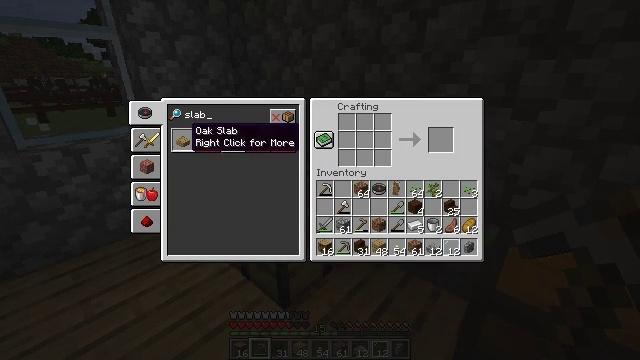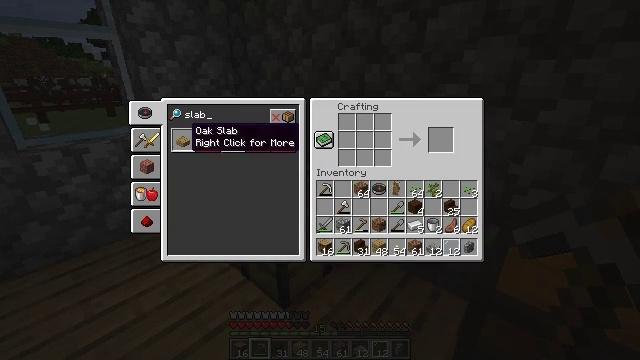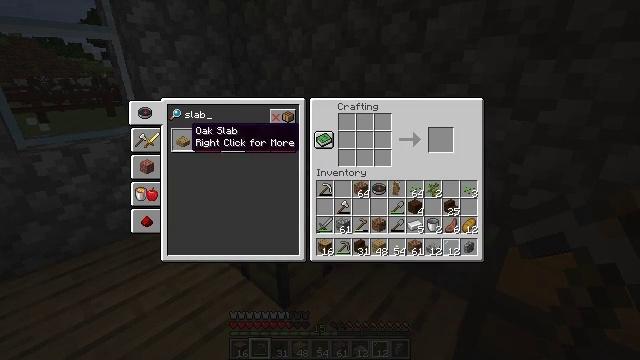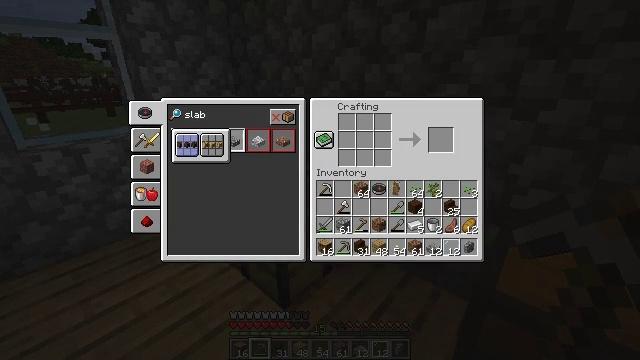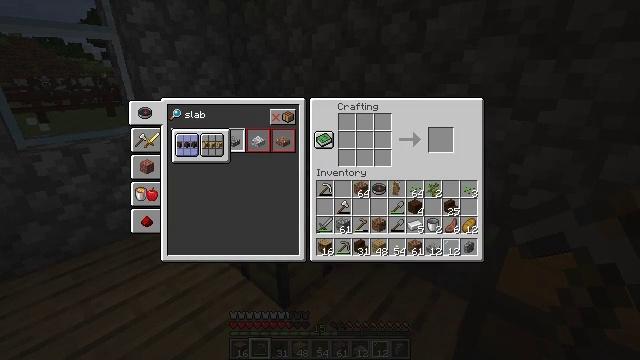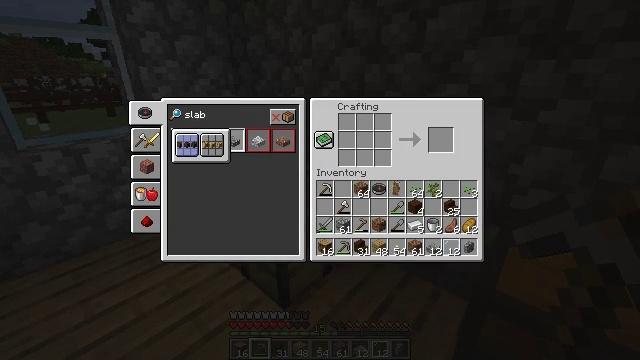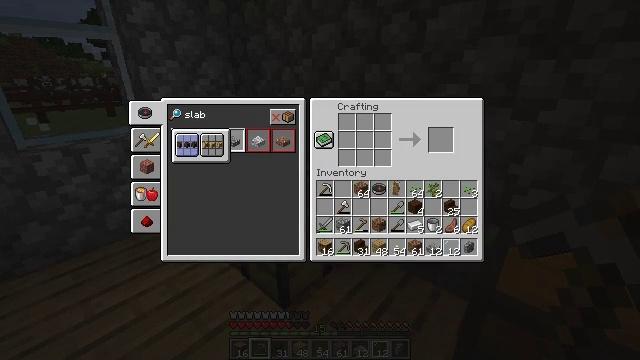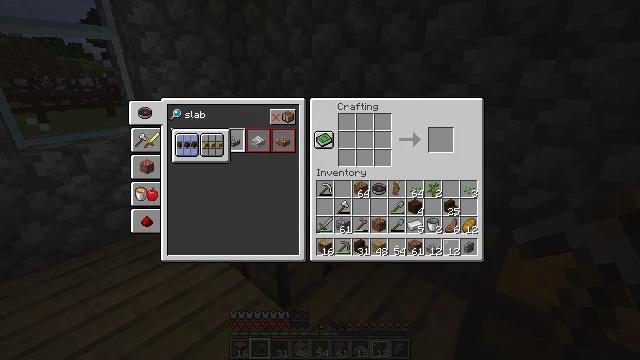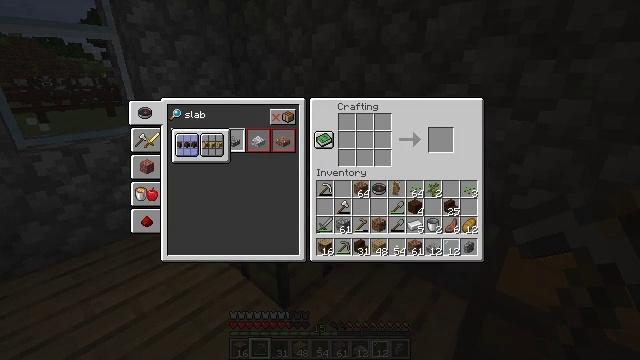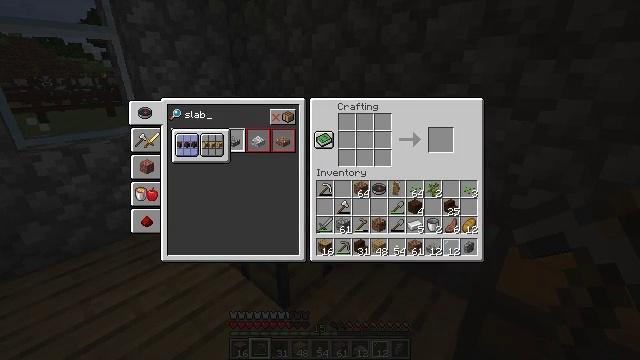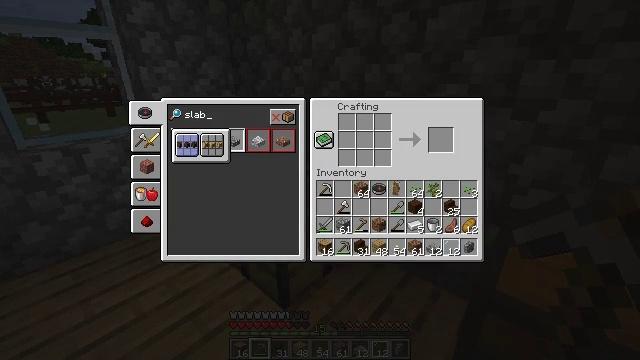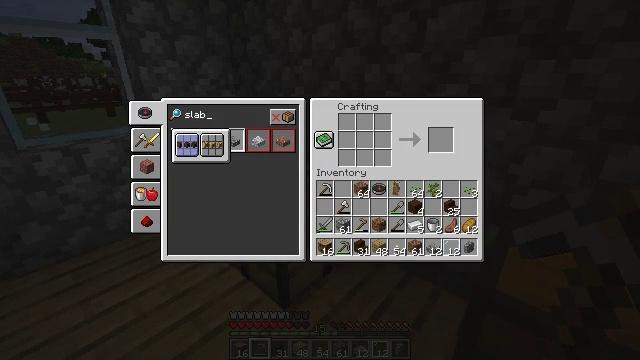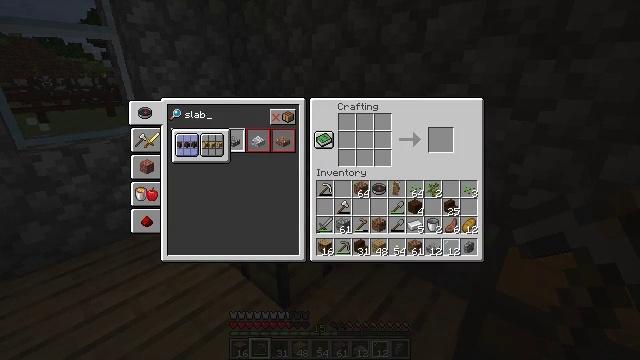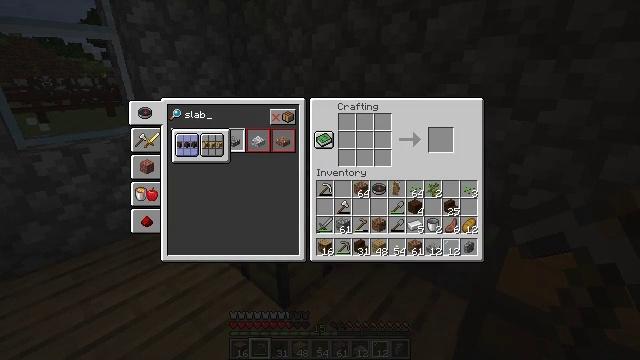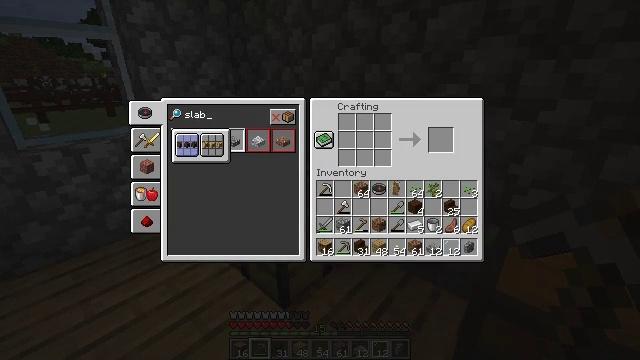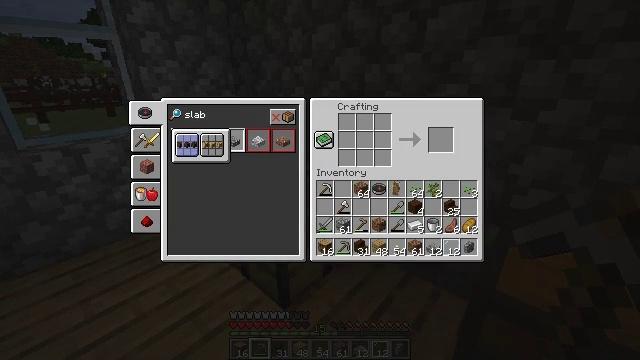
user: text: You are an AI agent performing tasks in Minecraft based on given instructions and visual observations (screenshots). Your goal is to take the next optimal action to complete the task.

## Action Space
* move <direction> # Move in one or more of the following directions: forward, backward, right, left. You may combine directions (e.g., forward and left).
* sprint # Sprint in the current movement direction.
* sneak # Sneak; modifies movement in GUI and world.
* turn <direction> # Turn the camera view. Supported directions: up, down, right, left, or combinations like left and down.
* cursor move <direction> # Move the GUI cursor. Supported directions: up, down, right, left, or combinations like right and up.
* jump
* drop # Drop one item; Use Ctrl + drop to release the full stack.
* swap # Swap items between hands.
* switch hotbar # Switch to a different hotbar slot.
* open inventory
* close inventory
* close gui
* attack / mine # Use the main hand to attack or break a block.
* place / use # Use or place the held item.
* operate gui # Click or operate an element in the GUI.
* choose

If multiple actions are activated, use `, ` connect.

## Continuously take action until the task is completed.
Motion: motion action
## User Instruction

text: Use a crafting table to make dark oak slab with dark oak planks.
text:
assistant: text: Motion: no_op
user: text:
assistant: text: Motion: no_op
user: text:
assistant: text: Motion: choose
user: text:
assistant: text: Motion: choose
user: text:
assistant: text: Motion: choose
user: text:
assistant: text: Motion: no_op
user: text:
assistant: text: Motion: no_op
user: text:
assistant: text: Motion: no_op
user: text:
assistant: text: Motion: no_op
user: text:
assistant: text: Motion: no_op
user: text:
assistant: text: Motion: no_op
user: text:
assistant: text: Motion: no_op
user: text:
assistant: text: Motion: no_op
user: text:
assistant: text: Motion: no_op
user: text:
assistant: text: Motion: no_op
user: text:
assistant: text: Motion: no_op
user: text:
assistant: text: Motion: no_op
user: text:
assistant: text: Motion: no_op
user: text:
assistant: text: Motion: no_op
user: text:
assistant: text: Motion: no_op
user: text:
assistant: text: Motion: no_op
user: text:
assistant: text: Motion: no_op
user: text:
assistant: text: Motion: no_op
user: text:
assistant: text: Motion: no_op
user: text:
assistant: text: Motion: no_op
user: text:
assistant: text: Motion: no_op
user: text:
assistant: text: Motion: no_op
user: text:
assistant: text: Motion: no_op
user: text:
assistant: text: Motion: no_op
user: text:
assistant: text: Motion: no_op